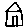
Label: house